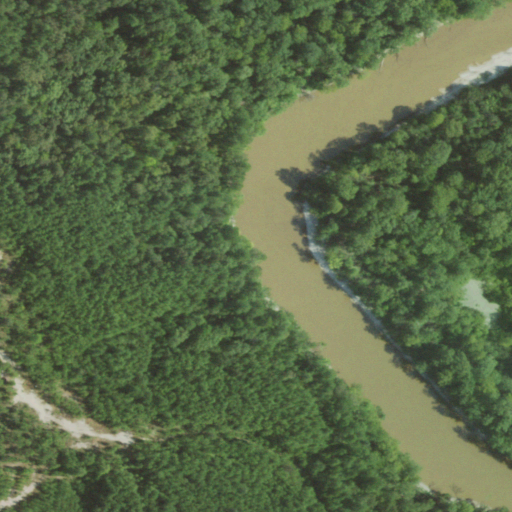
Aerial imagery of cliff(s) in Louisiana named Koins Bluff containing woody wetlands, evergreen forest, open water, grassland, shrub, mixed forest, and low intensity development